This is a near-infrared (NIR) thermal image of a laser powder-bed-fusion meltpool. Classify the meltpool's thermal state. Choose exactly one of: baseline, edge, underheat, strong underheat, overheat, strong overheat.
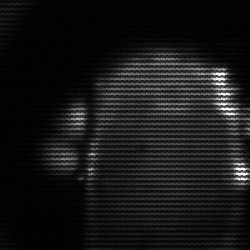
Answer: baseline